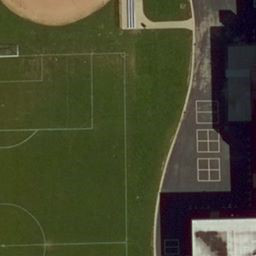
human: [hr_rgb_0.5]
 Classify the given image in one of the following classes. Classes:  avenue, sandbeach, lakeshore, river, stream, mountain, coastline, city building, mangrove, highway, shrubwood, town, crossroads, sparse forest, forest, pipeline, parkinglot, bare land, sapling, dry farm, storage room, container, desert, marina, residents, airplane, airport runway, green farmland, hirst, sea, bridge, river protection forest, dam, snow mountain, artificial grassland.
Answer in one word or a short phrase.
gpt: artificial grassland